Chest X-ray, PA view. Patient: 23 years old, sex M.
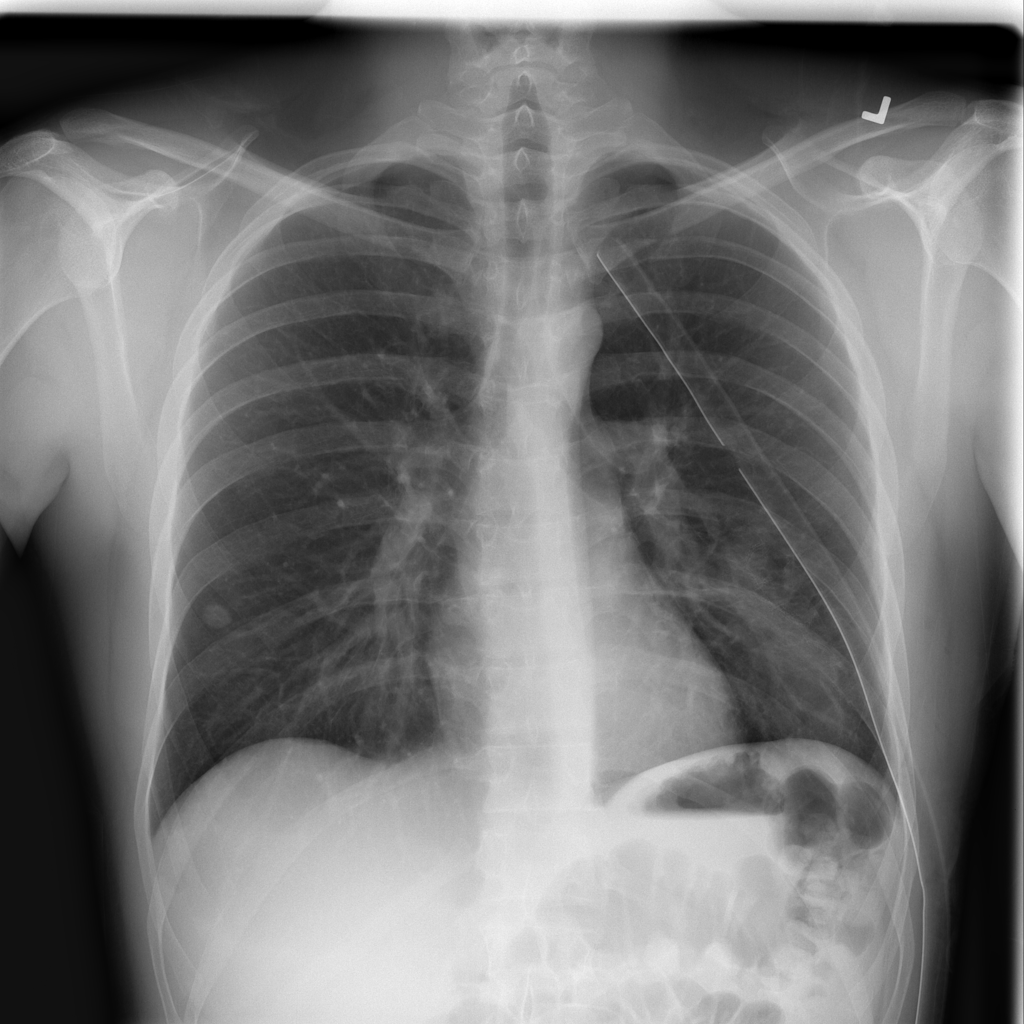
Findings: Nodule